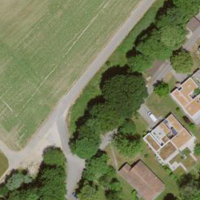
EUNIS habitat code: 53
Species observed at this site:
Cardamine pratensis